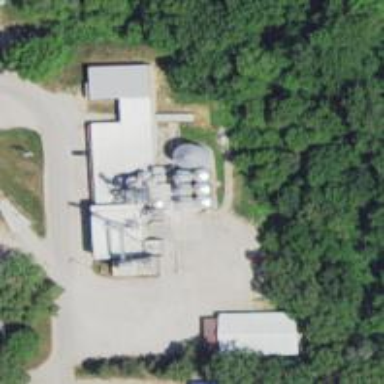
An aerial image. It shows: Silo.